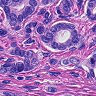
Metastatic tissue present: yes